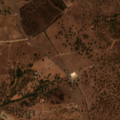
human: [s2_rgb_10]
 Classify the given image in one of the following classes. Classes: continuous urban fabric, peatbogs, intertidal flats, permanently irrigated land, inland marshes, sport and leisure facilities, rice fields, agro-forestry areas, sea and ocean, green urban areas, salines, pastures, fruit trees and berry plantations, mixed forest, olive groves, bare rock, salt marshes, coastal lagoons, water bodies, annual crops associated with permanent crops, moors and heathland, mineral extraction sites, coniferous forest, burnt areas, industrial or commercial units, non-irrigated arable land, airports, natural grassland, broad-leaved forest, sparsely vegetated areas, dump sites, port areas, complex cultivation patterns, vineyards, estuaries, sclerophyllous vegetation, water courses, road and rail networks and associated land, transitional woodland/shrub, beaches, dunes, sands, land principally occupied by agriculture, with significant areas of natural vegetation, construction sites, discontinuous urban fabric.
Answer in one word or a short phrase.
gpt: non-irrigated arable land, agro-forestry areas